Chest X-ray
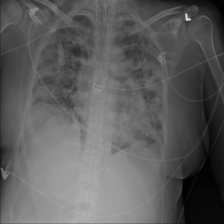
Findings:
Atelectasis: negative
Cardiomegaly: negative
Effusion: negative
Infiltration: negative
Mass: negative
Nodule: negative
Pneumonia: negative
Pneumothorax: negative
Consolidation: negative
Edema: negative
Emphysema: negative
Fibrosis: negative
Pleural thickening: negative
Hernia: negative